Field crop: tomato
Growth stage: 2
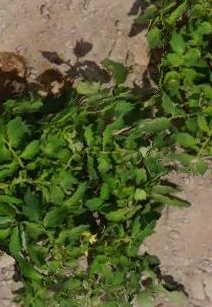
Species: tomato